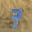
Label: 7